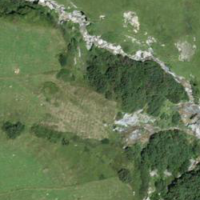
EUNIS habitat code: 26
Species observed at this site:
Ajuga pyramidalis